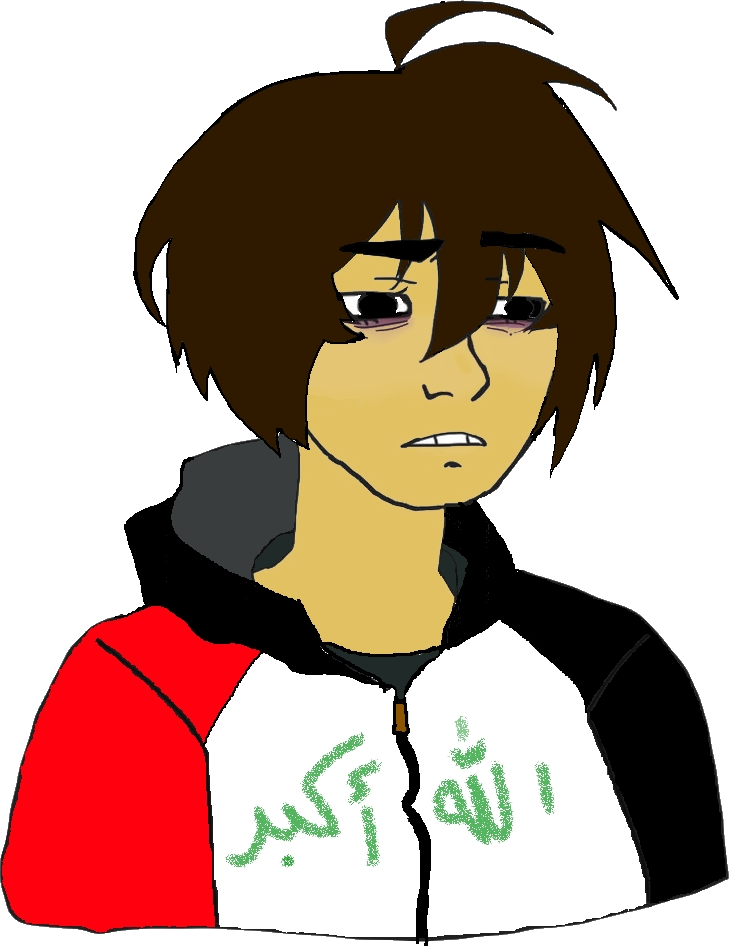
Label: 5_Twinkjak